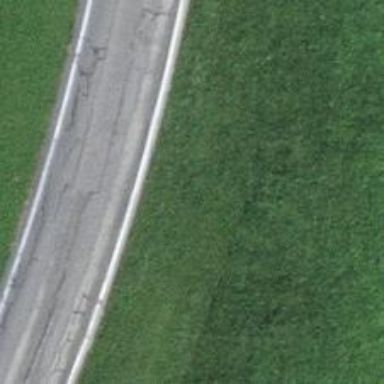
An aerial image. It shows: Asphalt cycleway.